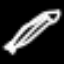
Label: pencil